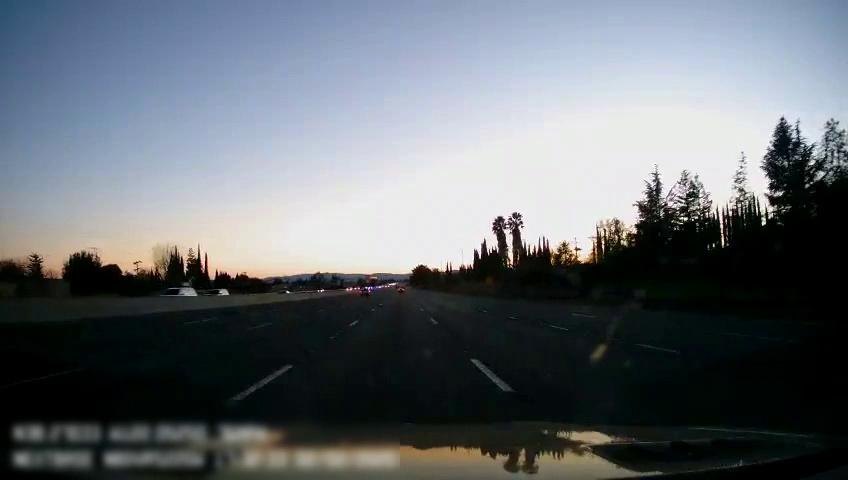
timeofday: Day
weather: Sunny
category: Drivable Space
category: Vehicles | SUV
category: Vehicles | SUV
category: Vehicles | SUV
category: Vehicles | Car
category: Lanes | Current Lane
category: Lanes | Alternate Lane
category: Lanes | Alternate Lane
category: Lanes | Current Lane
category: Lanes | Alternate Lane
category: Lanes | Alternate Lane